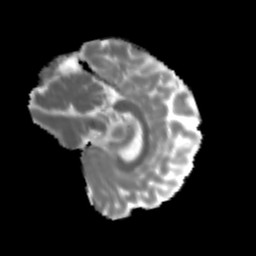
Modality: MD
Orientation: sagittal
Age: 47
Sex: male
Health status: healthy
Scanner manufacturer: siemens
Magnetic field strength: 3 T
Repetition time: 3.6 s
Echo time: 0.092 s